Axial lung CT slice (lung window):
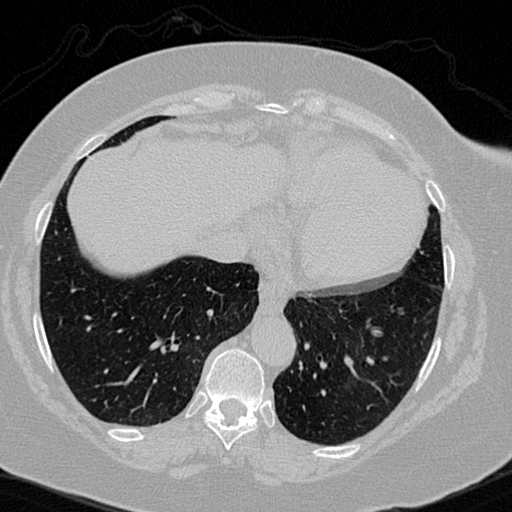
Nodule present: no